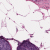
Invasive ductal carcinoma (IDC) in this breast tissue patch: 0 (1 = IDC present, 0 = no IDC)